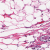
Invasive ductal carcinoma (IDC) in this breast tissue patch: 0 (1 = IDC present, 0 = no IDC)